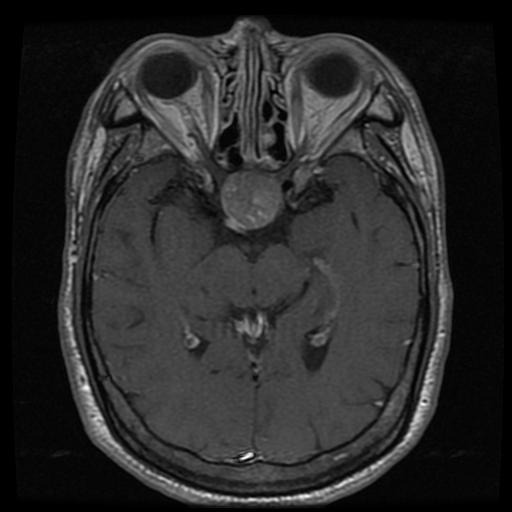
Label: pituitary